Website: macys
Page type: gifting
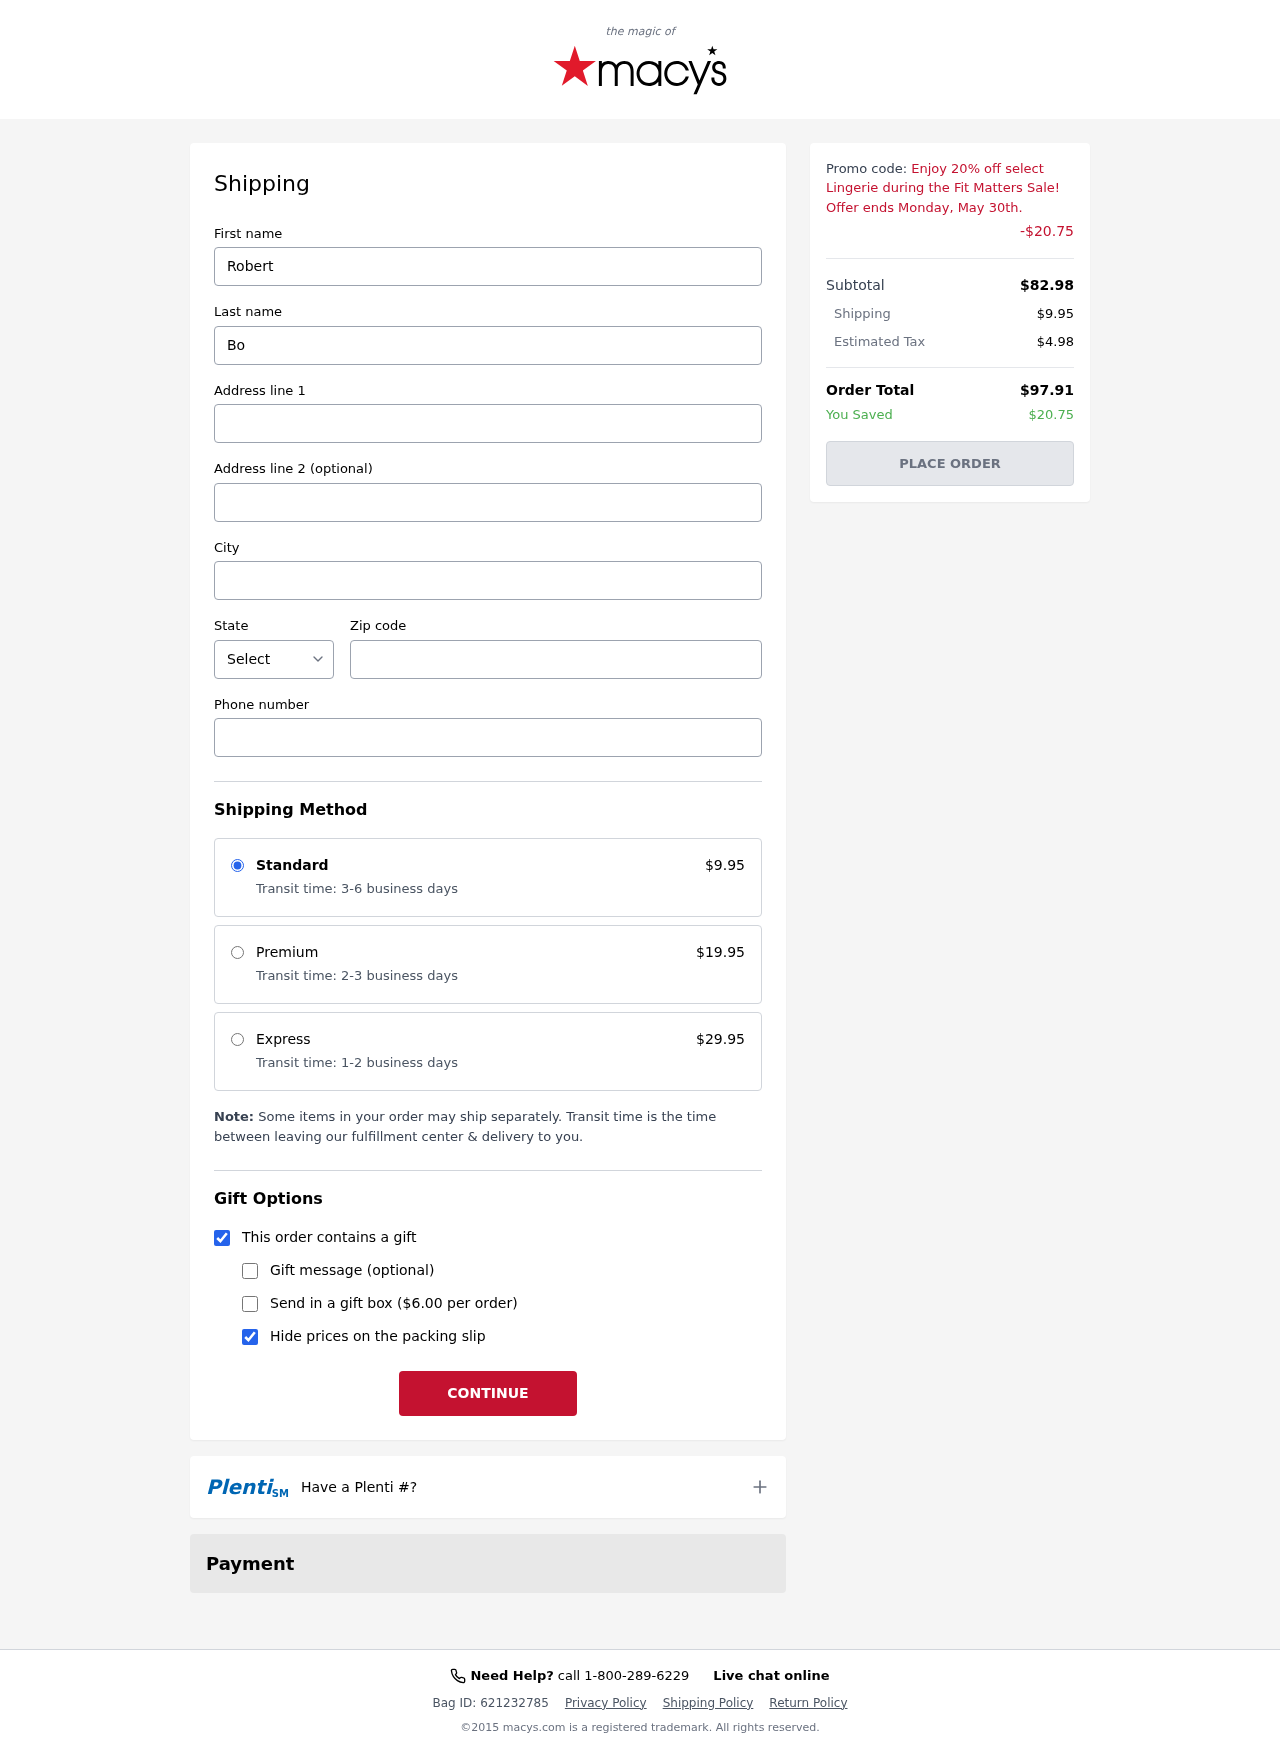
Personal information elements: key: PII_CITY
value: Courtneyberg
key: PII_FIRSTNAME
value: Robert
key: PII_LASTNAME
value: Boyd
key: PII_PHONE
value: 7455727349
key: PII_POSTCODE
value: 95396
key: PII_STATE_ABBR
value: IL
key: PII_STREET
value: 9790 Emily Union Apt. 082
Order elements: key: ORDER_SHIPPING_COST
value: $9.95
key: ORDER_DISCOUNT
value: -$20.75
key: ORDER_SUBTOTAL
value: $82.98
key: ORDER_TAX
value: $4.98
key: ORDER_TOTAL
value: $97.91
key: ORDER_SAVINGS
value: $20.75